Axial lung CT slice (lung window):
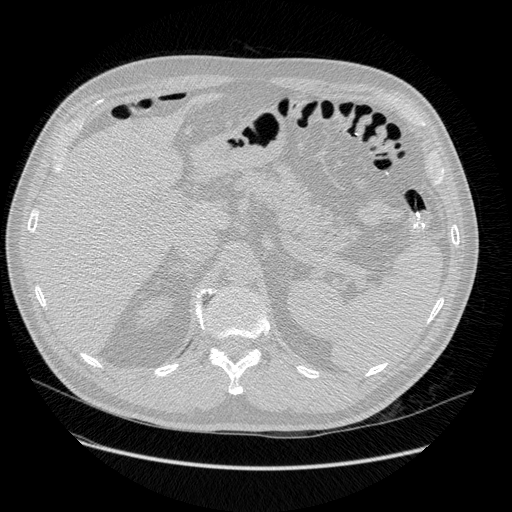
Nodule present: no